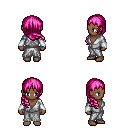
a pixel art fantasy rpg character, female body template, human, dark skin, white robe, magenta pants, pink right-swept hairstyle, white cloth bracers, four views (front, back, left, right), 2x2 character sprite sheet, small pixel art, hard edges, no anti-aliasing